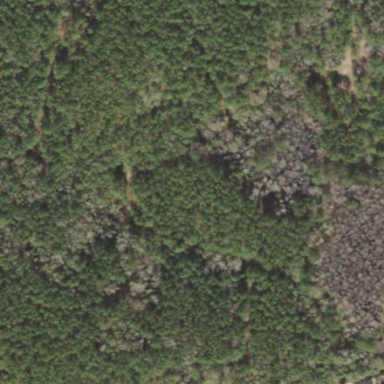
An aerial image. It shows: Forest area dominated by needle-leaved trees.